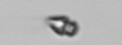
Label: Heterocapsa_rotundata